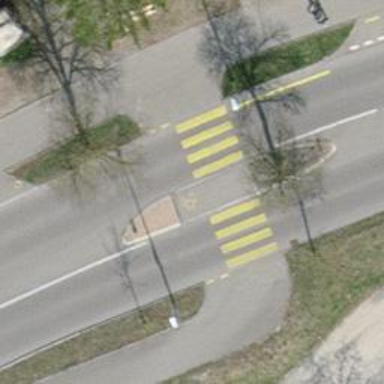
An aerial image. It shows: Crossing with island in the road.